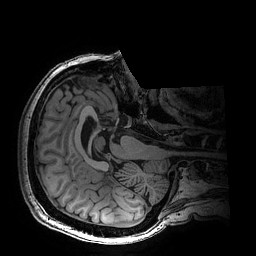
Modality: T1w
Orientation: axial
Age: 61
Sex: female
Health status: healthy
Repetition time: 2.53 s
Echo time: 0.0034 s